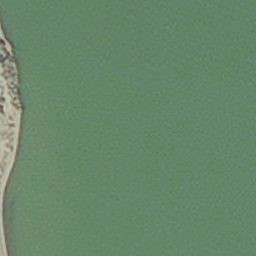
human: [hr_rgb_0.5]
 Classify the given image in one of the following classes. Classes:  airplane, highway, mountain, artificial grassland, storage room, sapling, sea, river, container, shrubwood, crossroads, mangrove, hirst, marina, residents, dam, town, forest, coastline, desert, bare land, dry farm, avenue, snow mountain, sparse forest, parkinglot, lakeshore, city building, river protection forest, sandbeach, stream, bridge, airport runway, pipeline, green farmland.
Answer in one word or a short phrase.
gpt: sea